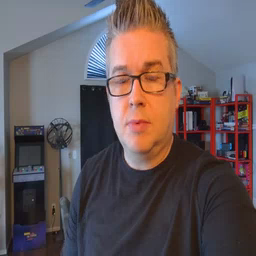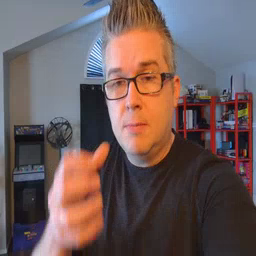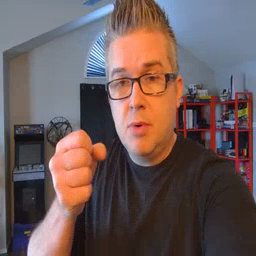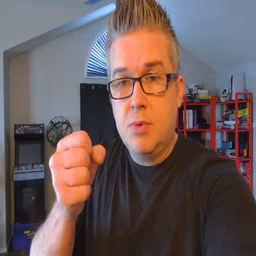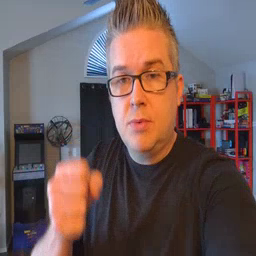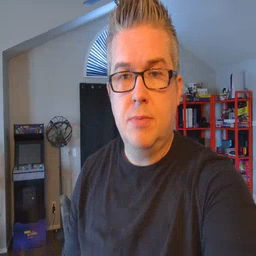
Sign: milk